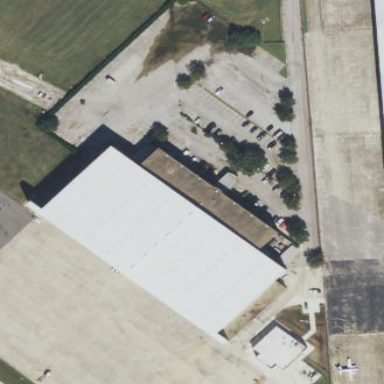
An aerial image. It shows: Hangar building at airport.